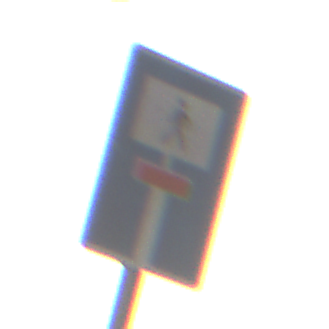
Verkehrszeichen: SackgasseFussgaengerDurchlaessig
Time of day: SunriseSunset
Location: Outdoor (Nature)
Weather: Clear
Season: NotSpecified
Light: Natural